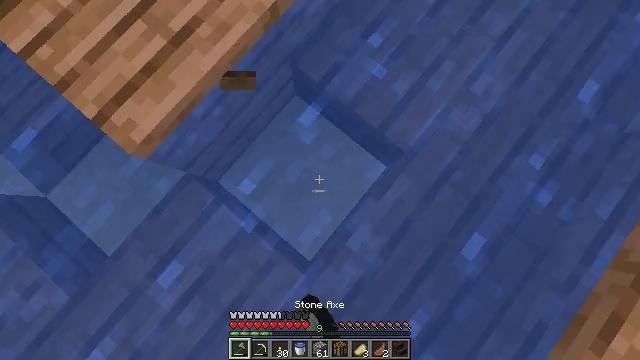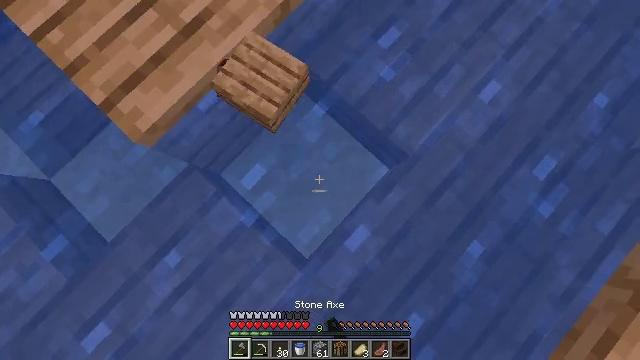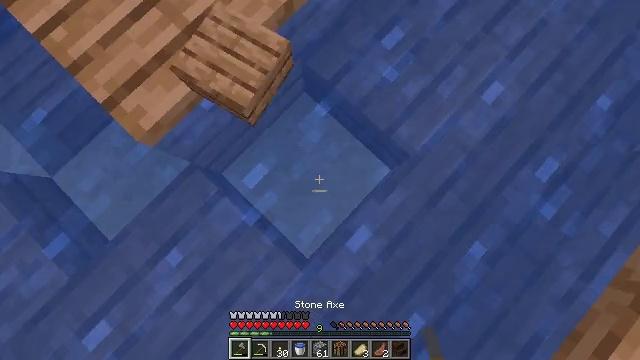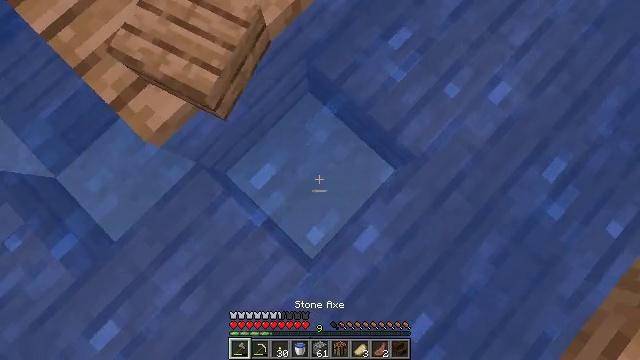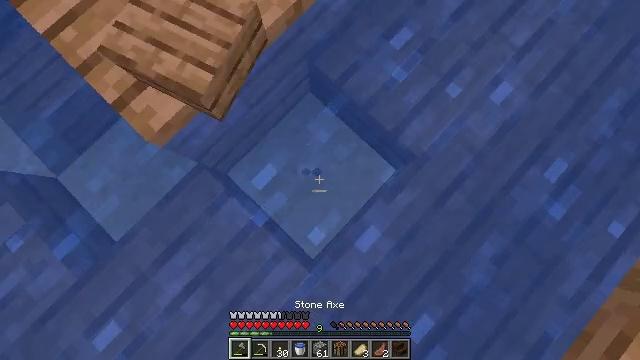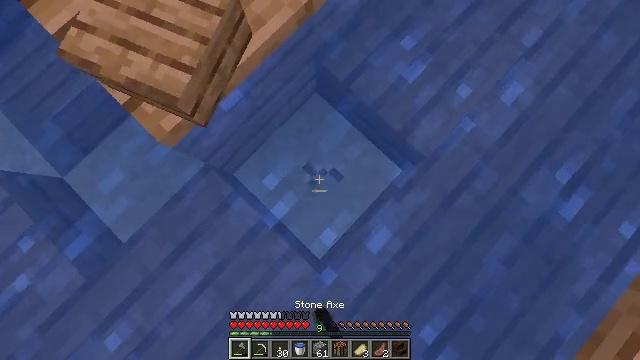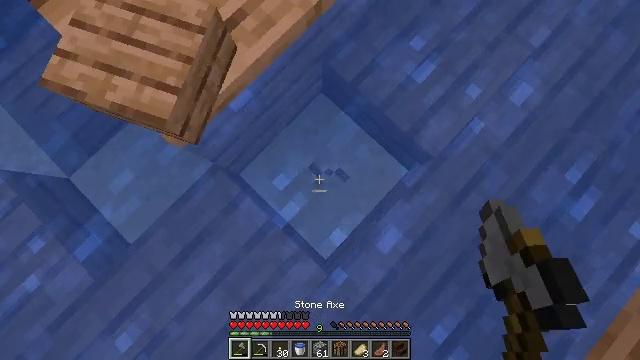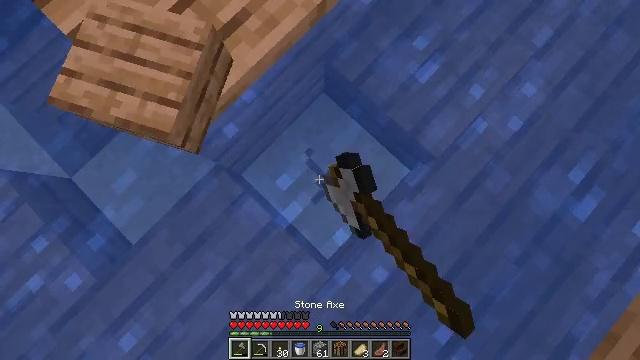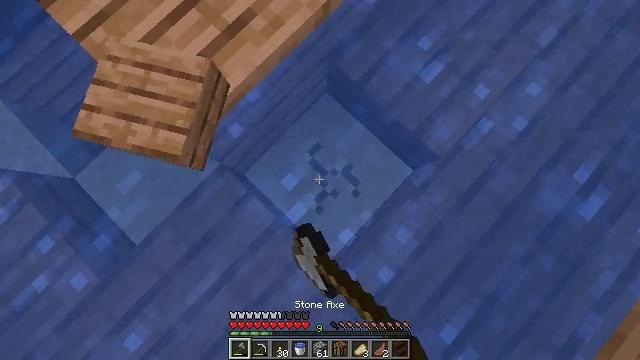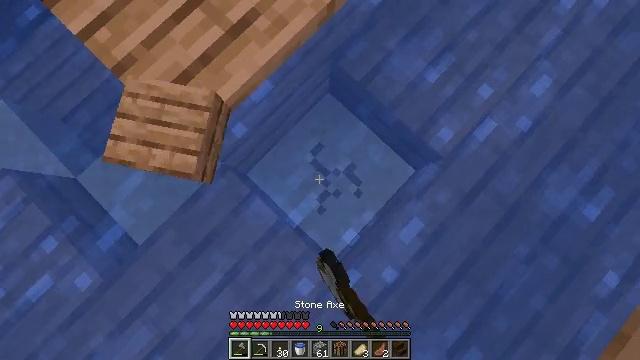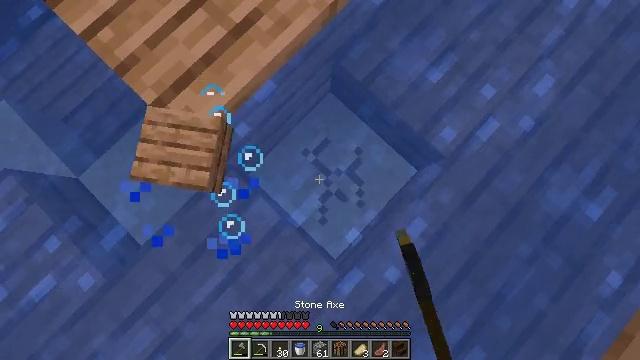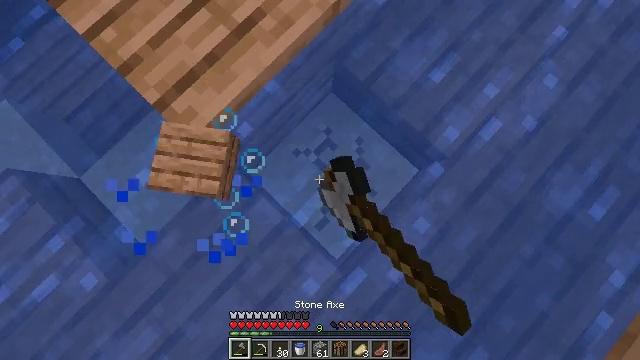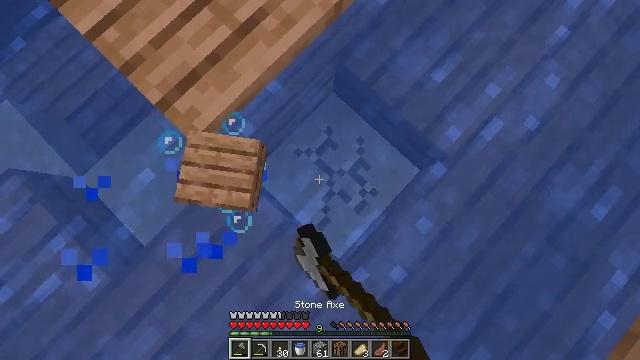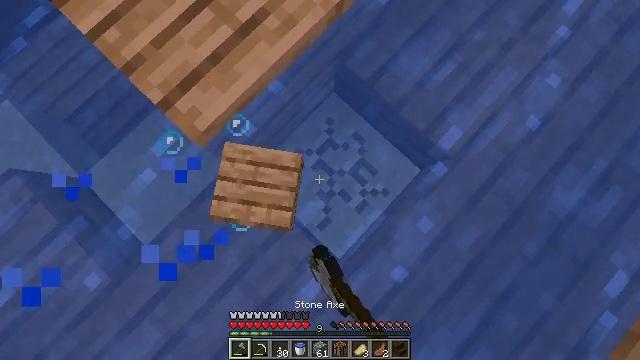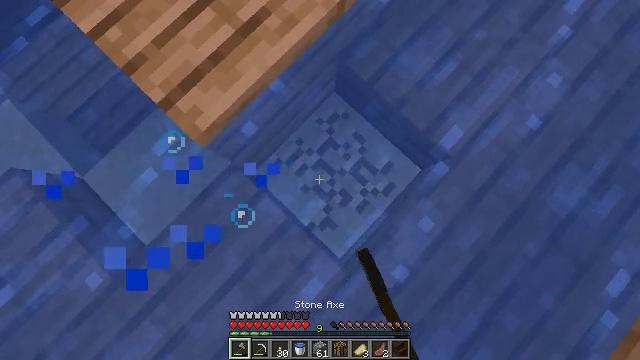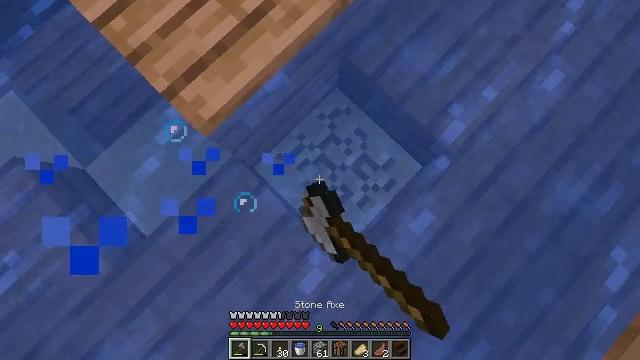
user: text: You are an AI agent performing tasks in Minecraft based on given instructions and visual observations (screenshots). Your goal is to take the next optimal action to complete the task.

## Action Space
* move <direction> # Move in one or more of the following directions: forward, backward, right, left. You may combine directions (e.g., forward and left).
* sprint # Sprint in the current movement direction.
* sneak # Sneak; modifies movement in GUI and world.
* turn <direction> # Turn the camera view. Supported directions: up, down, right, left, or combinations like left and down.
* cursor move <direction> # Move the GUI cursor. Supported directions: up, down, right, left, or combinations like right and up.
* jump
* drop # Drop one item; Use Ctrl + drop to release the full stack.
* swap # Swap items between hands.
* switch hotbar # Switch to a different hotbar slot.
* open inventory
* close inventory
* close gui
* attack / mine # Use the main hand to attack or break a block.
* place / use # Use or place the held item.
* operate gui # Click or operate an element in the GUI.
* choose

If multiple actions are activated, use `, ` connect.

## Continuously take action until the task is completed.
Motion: motion action
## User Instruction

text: Mine sand by the water.
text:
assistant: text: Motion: turn left, attack / mine
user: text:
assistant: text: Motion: move left, attack / mine
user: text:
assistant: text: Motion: move left, attack / mine
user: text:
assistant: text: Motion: move left, attack / mine
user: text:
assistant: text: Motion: attack / mine
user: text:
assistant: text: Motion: attack / mine
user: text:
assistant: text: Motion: attack / mine
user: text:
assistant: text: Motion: attack / mine
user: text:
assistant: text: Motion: attack / mine
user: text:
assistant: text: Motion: attack / mine
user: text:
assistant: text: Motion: attack / mine
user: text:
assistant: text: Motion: attack / mine
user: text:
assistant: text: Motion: attack / mine
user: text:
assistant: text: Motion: move back, attack / mine
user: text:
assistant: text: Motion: move back, attack / mine
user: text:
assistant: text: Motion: move back, turn left, attack / mine
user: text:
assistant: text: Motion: move back, turn left, attack / mine
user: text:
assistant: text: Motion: move back, turn left, attack / mine
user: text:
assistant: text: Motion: move back, turn left and up, attack / mine
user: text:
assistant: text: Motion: move back and move left, turn left, attack / mine
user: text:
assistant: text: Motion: move back and move left, turn left and up, attack / mine
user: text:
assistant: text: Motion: attack / mine